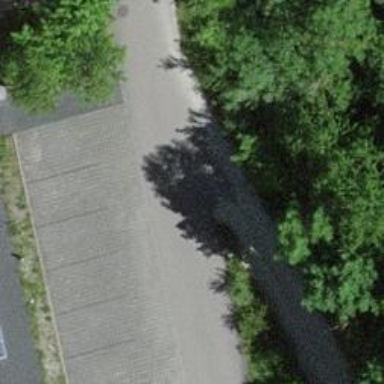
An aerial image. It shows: Unpaved track road.